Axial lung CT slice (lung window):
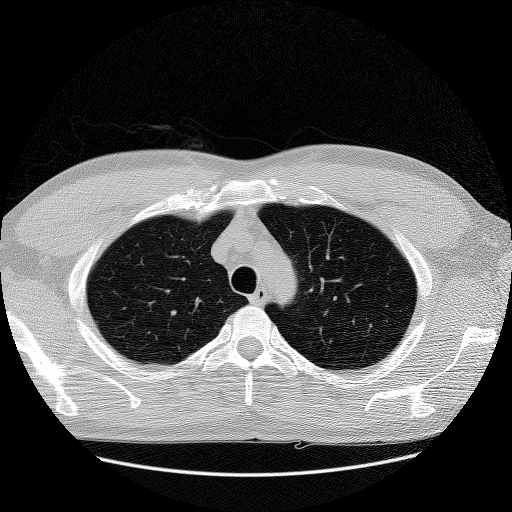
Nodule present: no